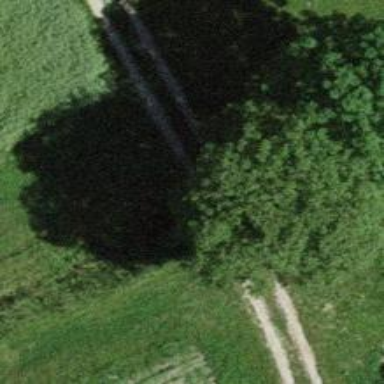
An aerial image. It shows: Track with grade2 tracktype.